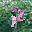
Label: 7